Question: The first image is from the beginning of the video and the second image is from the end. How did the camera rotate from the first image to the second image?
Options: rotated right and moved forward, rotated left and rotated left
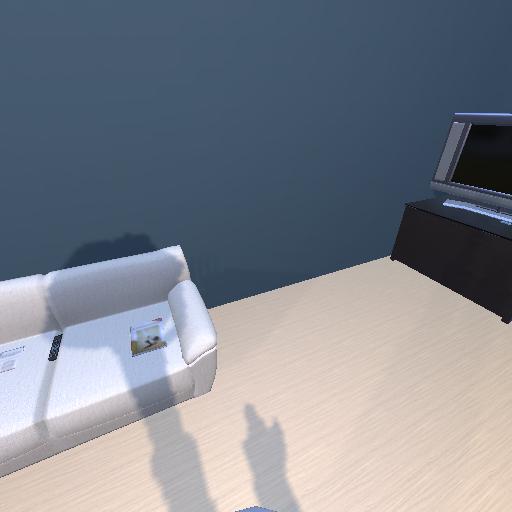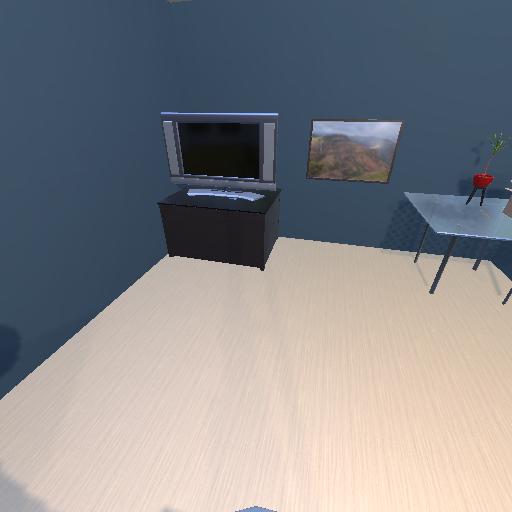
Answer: rotated right and moved forward